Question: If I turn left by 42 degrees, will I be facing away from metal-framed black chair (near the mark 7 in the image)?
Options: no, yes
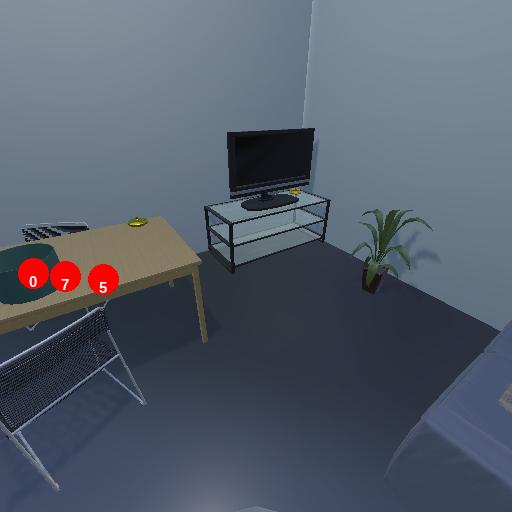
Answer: no